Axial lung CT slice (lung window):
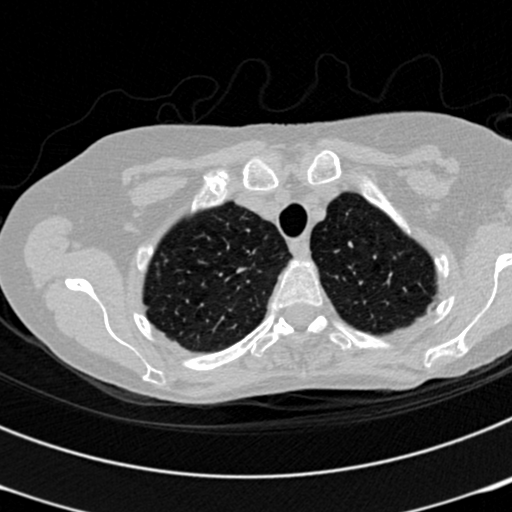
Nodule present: no